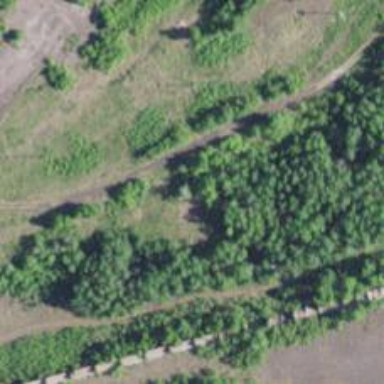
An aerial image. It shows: Abandoned railway.